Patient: sex M, age 65
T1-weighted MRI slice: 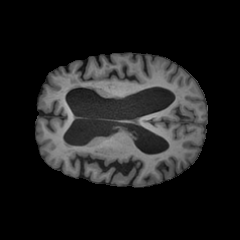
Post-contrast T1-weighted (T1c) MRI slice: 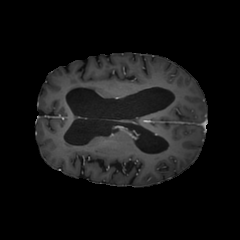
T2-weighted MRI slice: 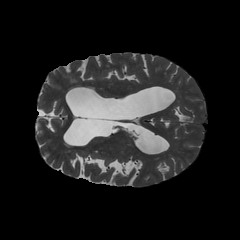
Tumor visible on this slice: no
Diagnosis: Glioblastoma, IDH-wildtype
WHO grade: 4